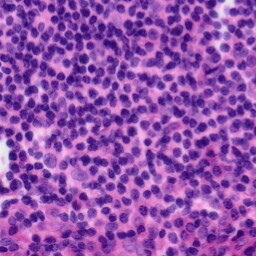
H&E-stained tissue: Tonsil